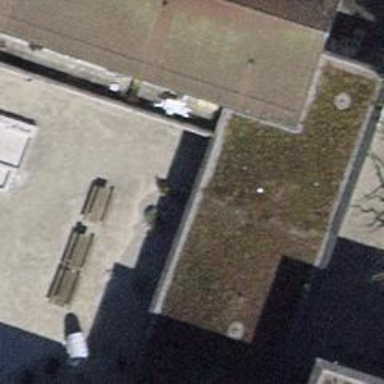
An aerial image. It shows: View of roof of building.